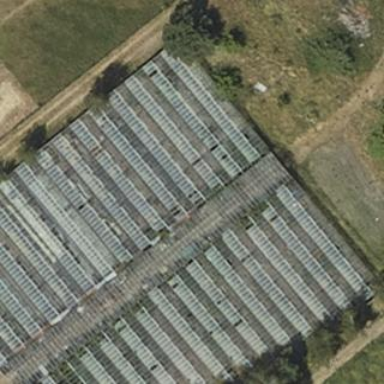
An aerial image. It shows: Greenhouse.